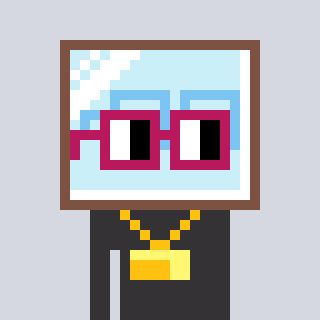
a pixel art character with square dark red glasses, a mirror-shaped head and a grayscale-colored body on a cool background